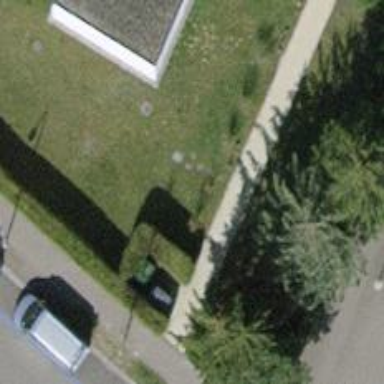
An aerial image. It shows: Hedge barrier.